Question: I would like to delete from table login only two entries within a row and leave the remaining information, For Example . username and last_seen should be deleted but image_path should remain.

I've used the following examples below in attempts to carry out my desired outcome but keep getting an error as follows
> Fatal error: Uncaught Error: Call to a member function bind_param() on bool in /var/www/html/website/logout.php:12 Stack trace: #0 {main} thrown in /var/www/html/website/logout.php on line 12
Example 1
'''
$sqlQuery = "DELETE VALUES (username , last_seen) FROM login WHERE username=?";
'''
Example 2
'''
$sqlQuery = "DELETE FROM login username , last_seen WHERE username=?";
'''
Example 3
'''
$sqlQuery = "DELETE FROM login VALUES username , last_seen WHERE username=?";
'''
Example 4
'''
$sqlQuery = "DELETE FROM login VALUES ('username') , ('last_seen') WHERE username=?";
'''
I think my query structure is incorrect hence the failure of my bind_param
My Code
'''
$sqlQuery = "DELETE FROM login VALUES username last_seen WHERE username=?";
$statement = $conn->prepare($sqlQuery);
$statement->bind_param("s", $username);
$statement->execute();
$statement->close();
'''
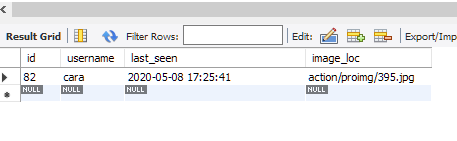
Answer: If you want to remove only some entries, you should not use 'DELETE' but 'UPDATE' to your null value (if nullable). For instance
'''
UPDATE login
SET username = null, last_seen = null
WHERE username = ?;
'''
'DELETE' is intended for deleting rows.